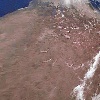
Label: land